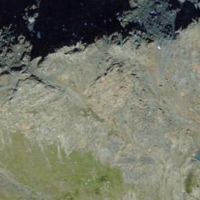
EUNIS habitat code: 48
Species observed at this site:
Leontopodium nivale